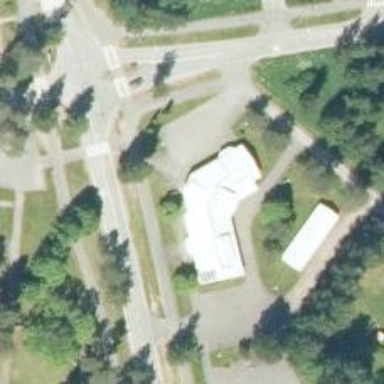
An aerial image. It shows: Pharmacy providing healthcare services.